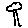
Label: tree